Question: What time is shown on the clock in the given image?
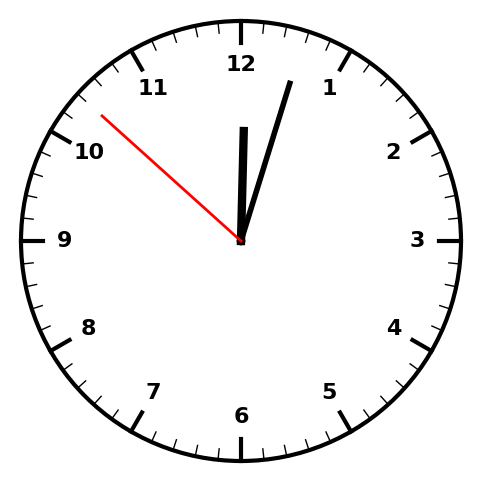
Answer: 12:02:52